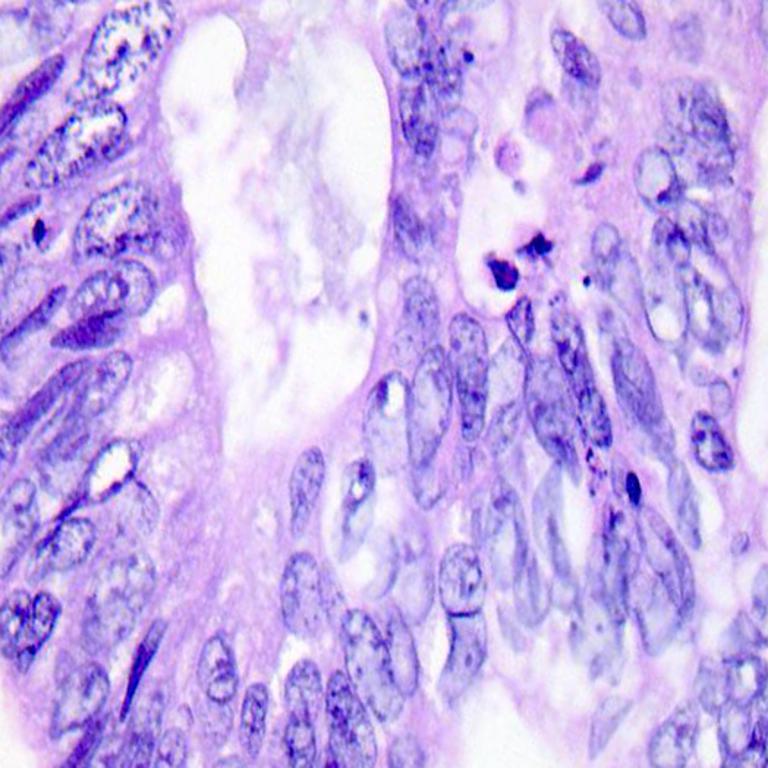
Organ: colon
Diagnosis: adenocarcinomas